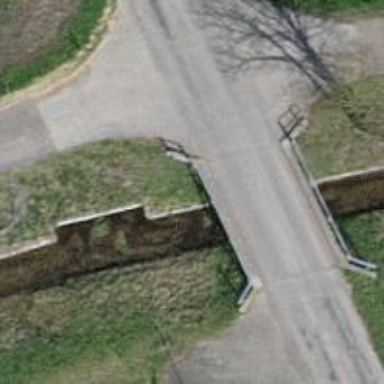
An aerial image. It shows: Bridge crossing over asphalt track with grade 1 track type.